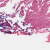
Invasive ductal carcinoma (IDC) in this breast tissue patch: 0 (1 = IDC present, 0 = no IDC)